Question: Hi guys I'm having troubles to find the file explorer in the new version and there is no perspective like in eclipse.
<URL> is from a previous version of Android Studio
Thanks and regards.

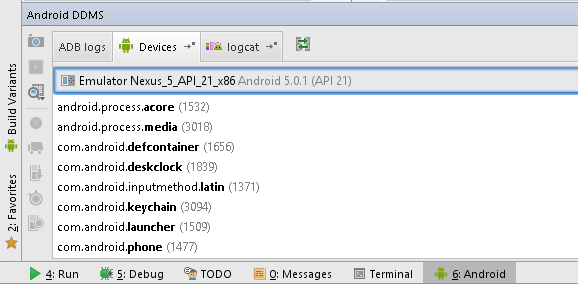
Answer: > this is the Android Device Monitor in Android Studio and the file explorer tab should be there but is not.
Perhaps you accidentally closed it. I just ran the Android Device Monitor, from Android Studio 1.1, and the File Explorer tab appears as normal. However, as with the other tabs, it has an "x" in the tab to close it, and if you do that, it will no longer show up.
To make it appear again, choose Window > Show View from the Android Device Monitor main menu, and choose Android > File Explorer in the tree of available views. Click OK, and the tab should reappear.